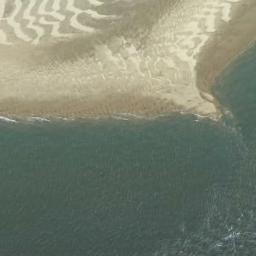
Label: beach